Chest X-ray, PA view. Patient: 58 years old, sex M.
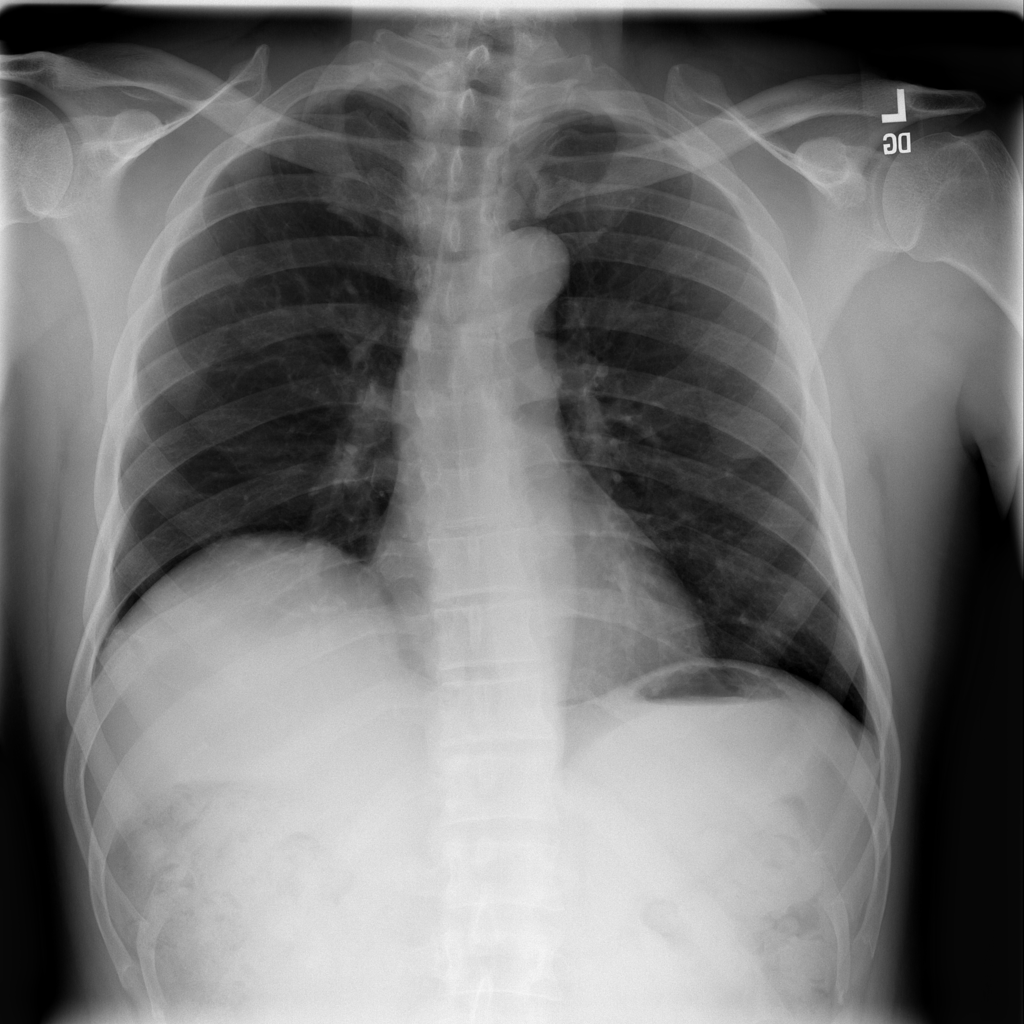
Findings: Infiltration